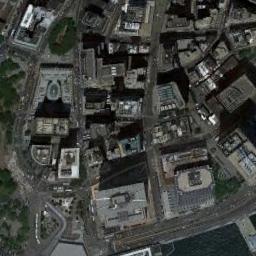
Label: commercial_area